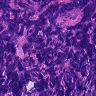
Metastatic tissue present: no